Field crop: maize
Growth stage: 2
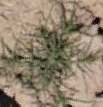
Species: salsola